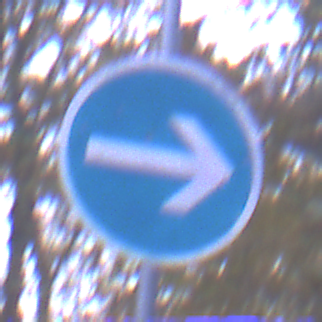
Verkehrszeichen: VorgeschriebeneFahrtrichtungHierRechts
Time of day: Night
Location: Outdoor (Suburban)
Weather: PartlyCloudy
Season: NotSpecified
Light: Artificial